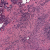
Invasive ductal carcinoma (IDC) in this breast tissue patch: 0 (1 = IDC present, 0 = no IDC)